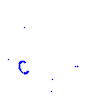
Particle: kaon